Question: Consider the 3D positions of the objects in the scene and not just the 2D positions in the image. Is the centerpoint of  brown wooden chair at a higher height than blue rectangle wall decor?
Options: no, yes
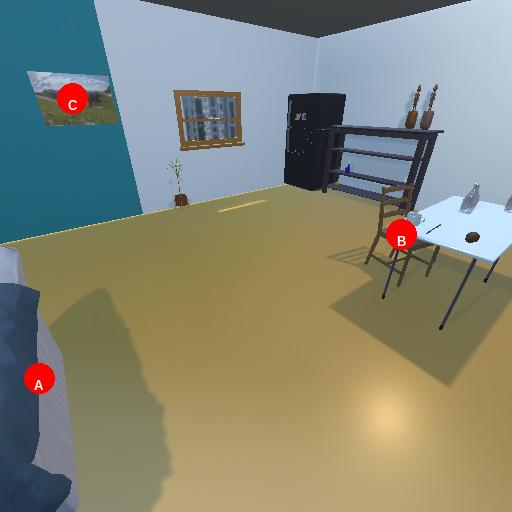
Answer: no